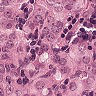
Metastatic tissue present: yes